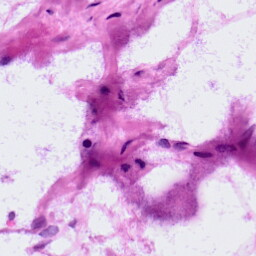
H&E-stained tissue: LymphNode